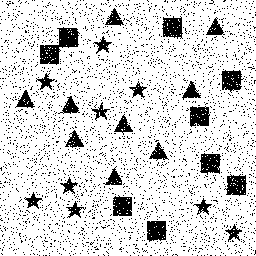
Squares: 9
Triangles: 9
Stars: 9
Total shapes: 27